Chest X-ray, PA view. Patient: 58 years old, sex M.
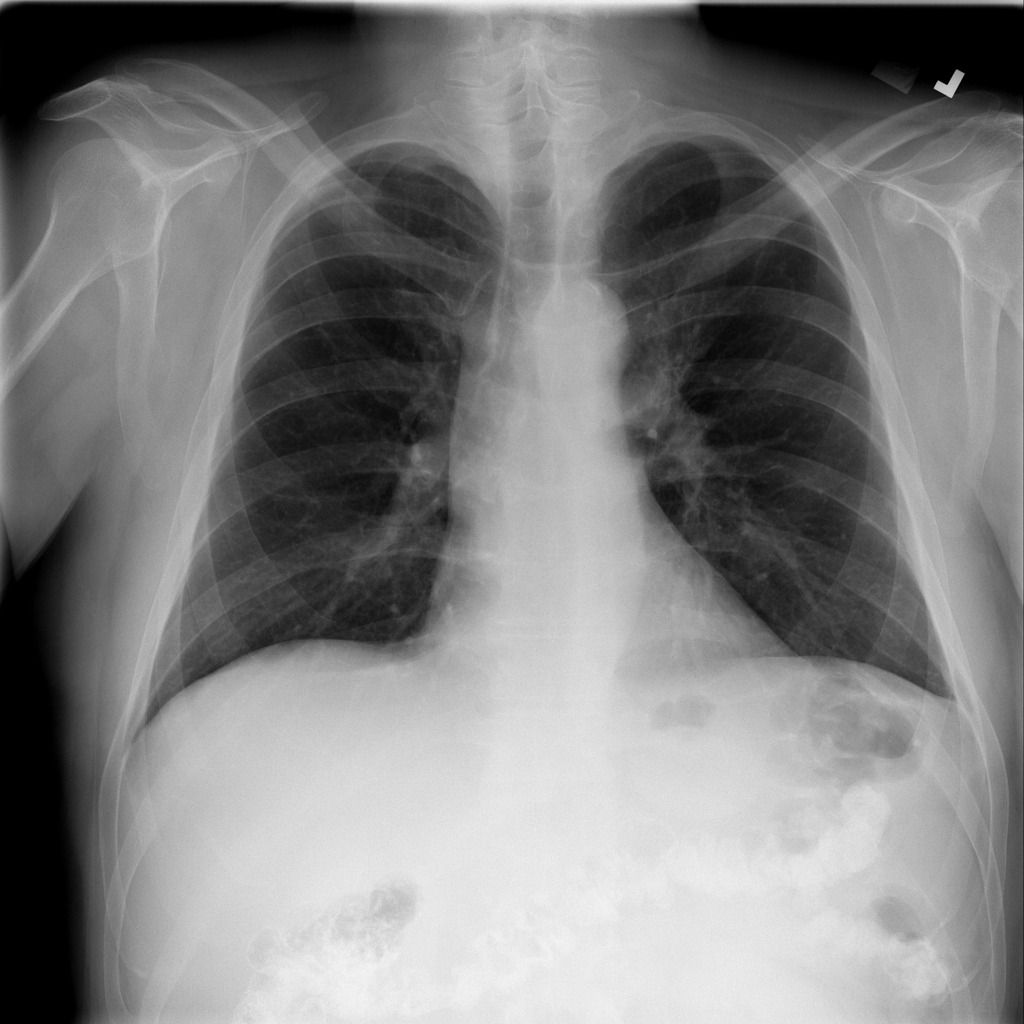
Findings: No Finding